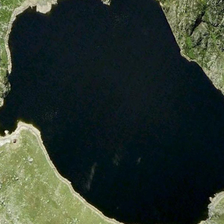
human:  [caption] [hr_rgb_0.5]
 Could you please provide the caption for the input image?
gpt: many green trees are around an irregular black pond .

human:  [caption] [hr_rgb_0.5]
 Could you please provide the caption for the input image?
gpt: many green trees are around an irregular black pond .

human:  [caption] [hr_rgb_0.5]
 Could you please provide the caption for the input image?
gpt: many green trees are around an irregular black pond .

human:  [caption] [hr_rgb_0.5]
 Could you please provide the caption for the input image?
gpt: many green trees are around an irregular black pond .

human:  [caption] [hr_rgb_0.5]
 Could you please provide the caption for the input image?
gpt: many green trees are around an irregular black pond .